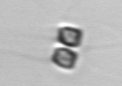
Label: Chaetoceros